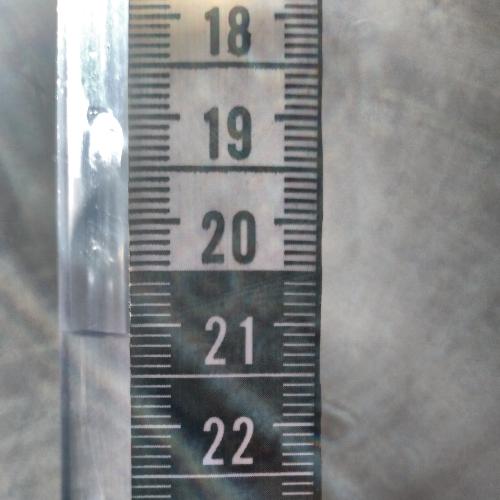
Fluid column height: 21.1 cm